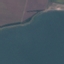
Land use / land cover: SeaLake